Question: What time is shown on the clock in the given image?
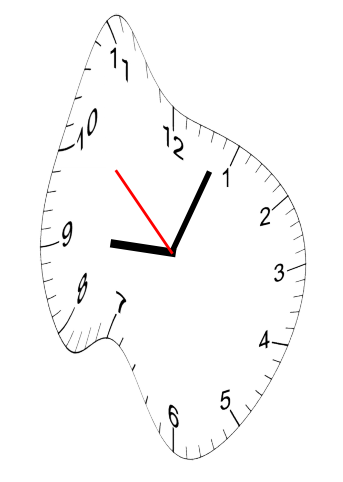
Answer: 09:03:52